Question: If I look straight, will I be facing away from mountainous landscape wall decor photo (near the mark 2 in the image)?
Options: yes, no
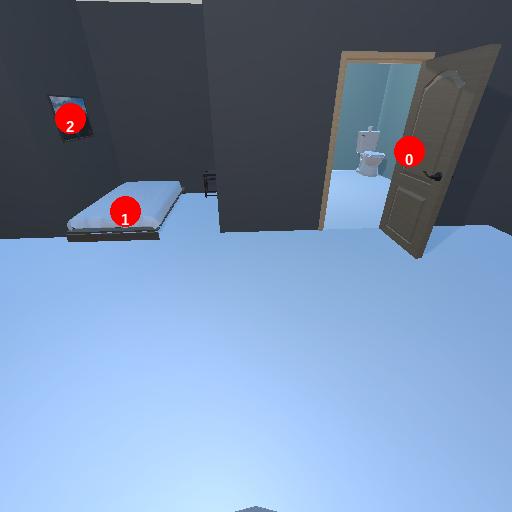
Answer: yes